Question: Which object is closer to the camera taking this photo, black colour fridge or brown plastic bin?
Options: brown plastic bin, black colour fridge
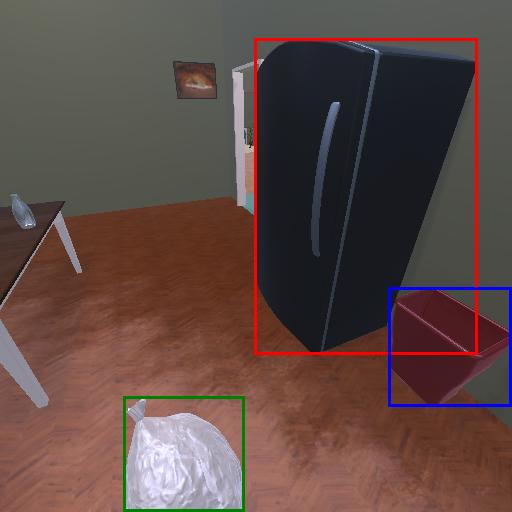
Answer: brown plastic bin